Interaction volume radius: 5 \u00c5
Interaction volume height: 50 \u00c5
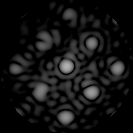
Disorder parameter: 0.1455